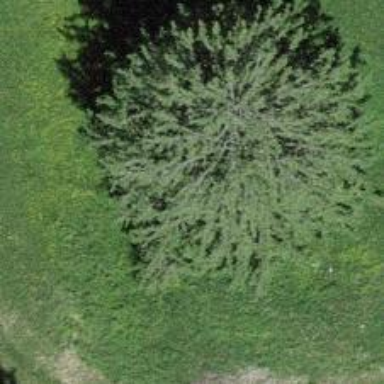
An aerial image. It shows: Single tag "natural: tree."